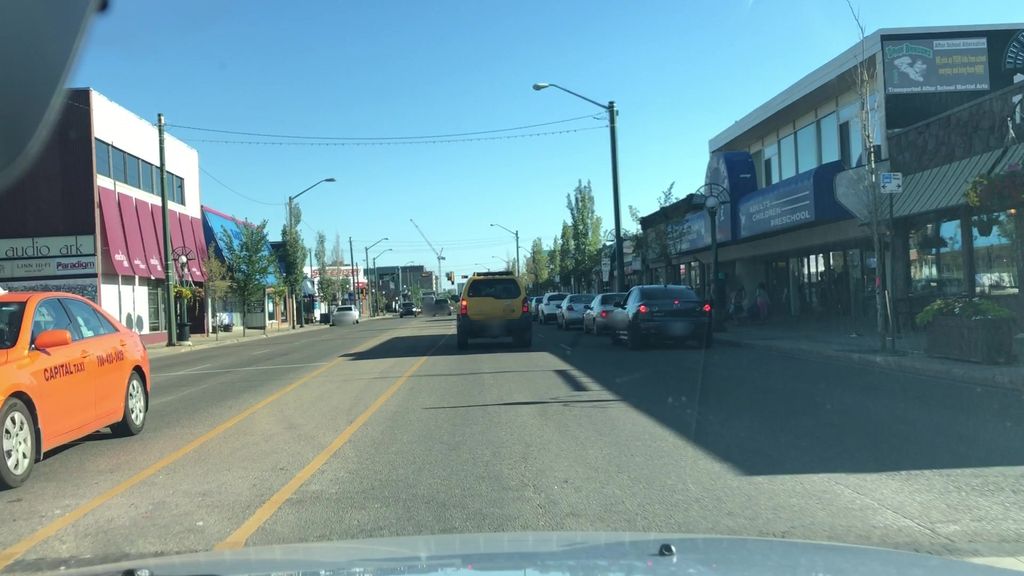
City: edmonton